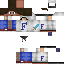
A male human skin with medium skin, wearing brown long hair dressed in a blue tshirt and red pants, featuring a closed mouth.